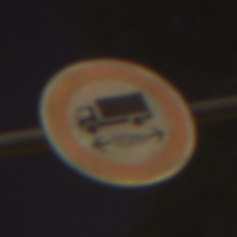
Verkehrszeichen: TatsaechlicheLaenge
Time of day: Night
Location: Outdoor (Suburban)
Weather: PartlyCloudy
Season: NotSpecified
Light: Artificial